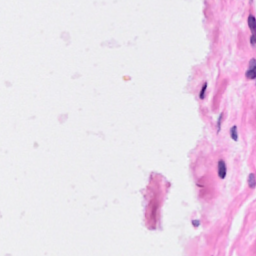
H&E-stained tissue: Breast